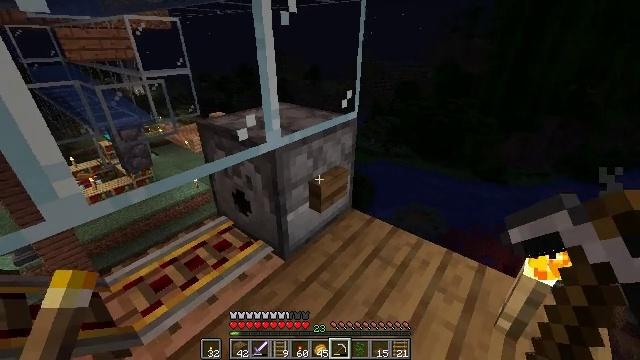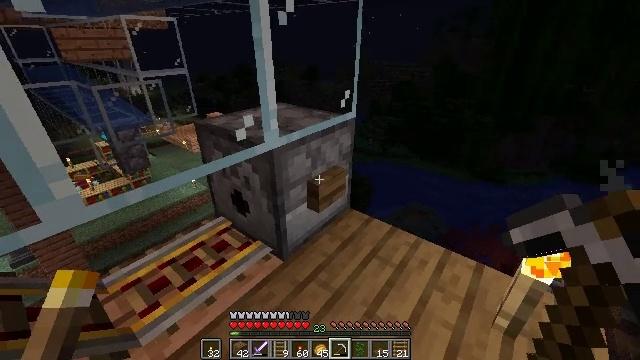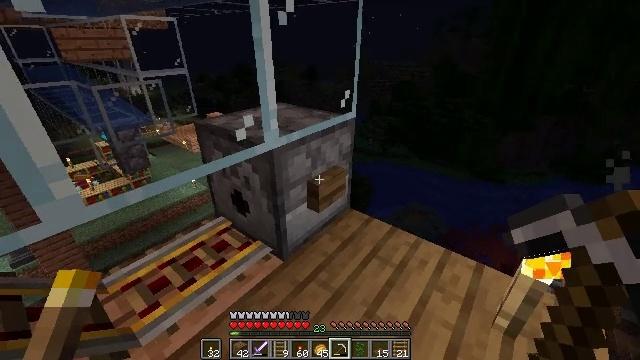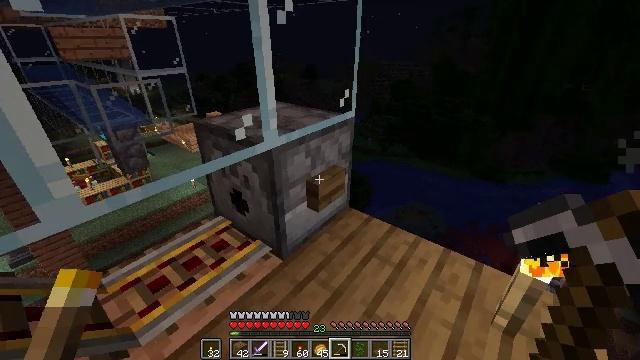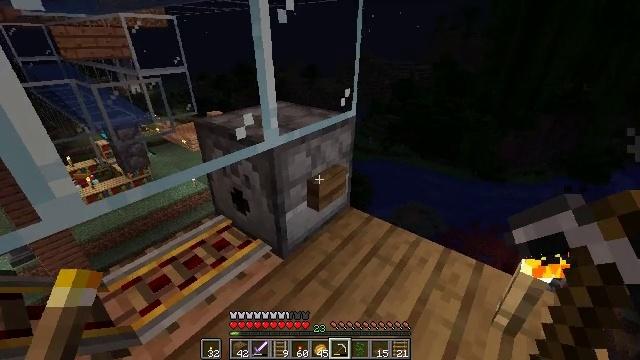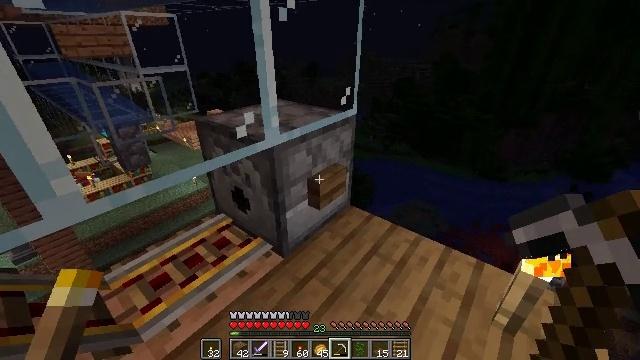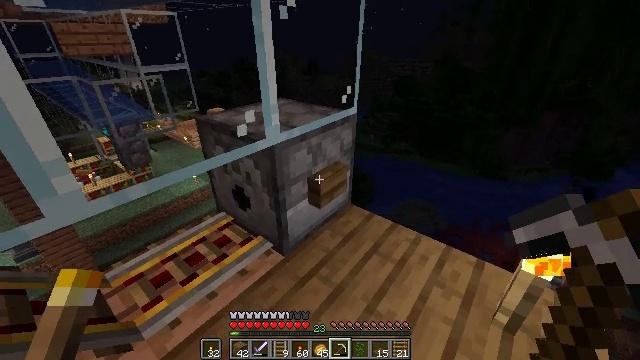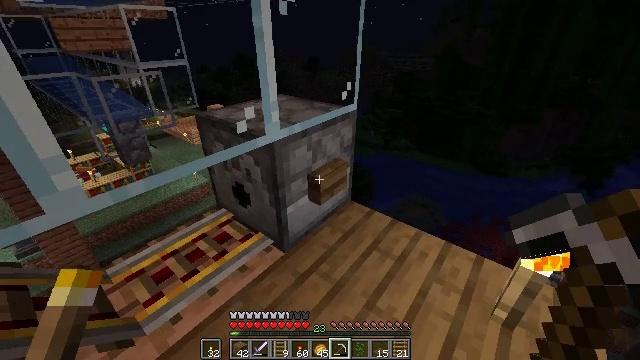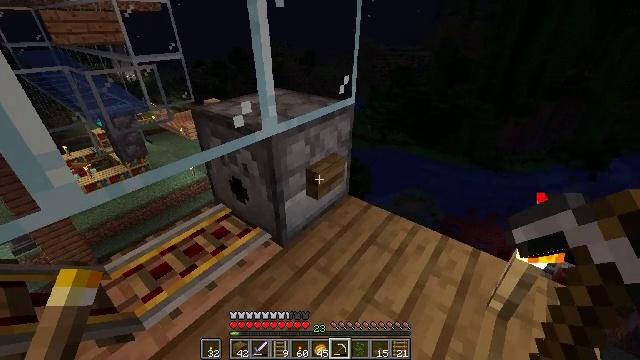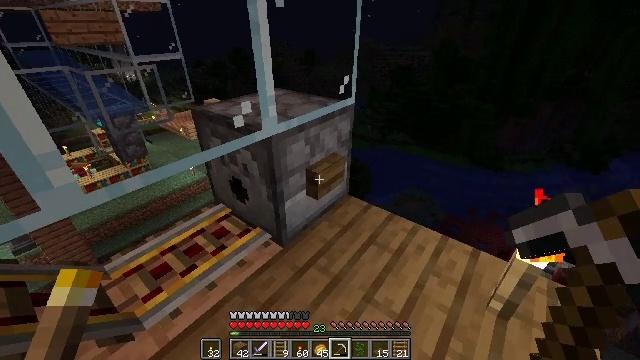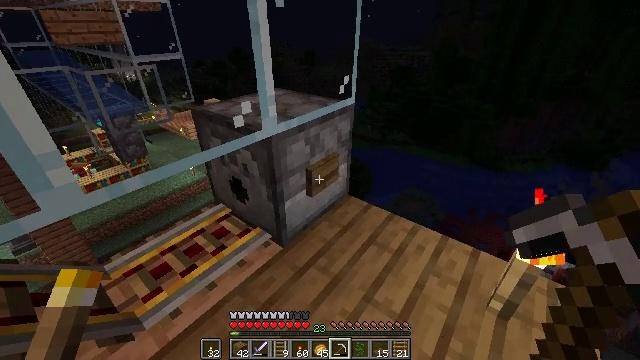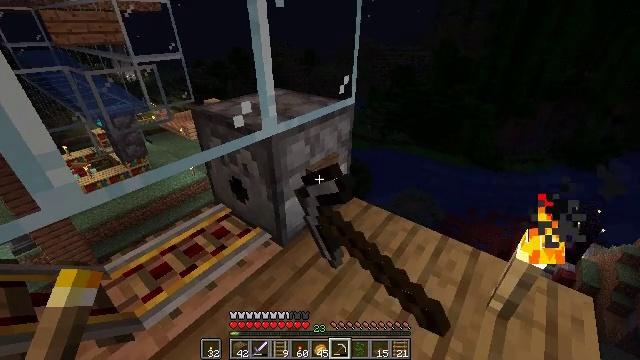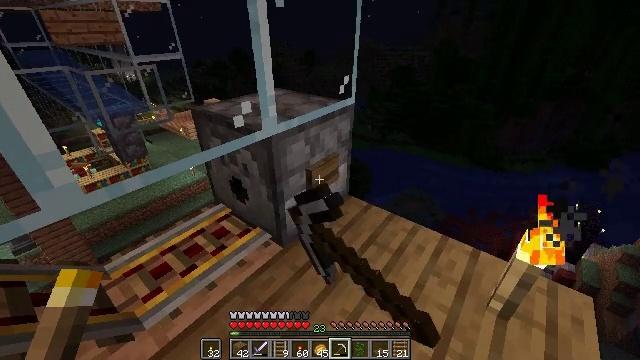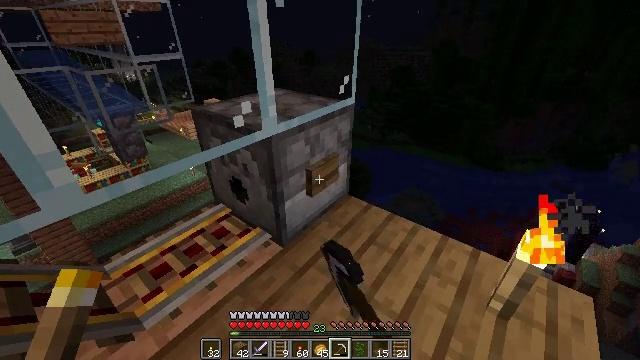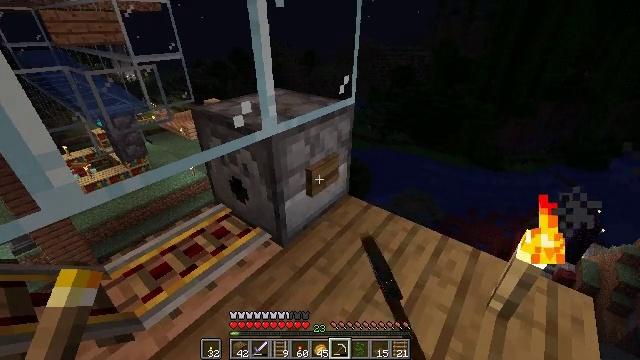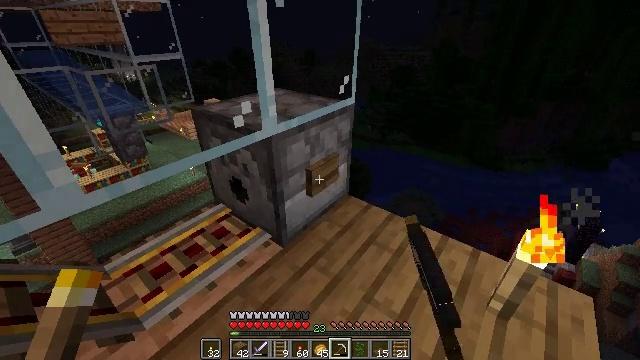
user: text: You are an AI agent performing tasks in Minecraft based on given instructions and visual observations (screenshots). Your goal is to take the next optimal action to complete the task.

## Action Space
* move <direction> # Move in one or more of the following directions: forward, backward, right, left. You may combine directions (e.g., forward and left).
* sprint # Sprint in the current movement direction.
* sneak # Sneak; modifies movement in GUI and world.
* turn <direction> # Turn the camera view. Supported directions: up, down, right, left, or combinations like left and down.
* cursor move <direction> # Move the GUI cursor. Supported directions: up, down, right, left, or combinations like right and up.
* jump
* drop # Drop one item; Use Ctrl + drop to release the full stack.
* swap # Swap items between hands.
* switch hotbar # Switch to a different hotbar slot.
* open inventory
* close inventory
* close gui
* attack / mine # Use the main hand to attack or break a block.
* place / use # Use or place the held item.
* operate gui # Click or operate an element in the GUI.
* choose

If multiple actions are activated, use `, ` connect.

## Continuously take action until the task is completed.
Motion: motion action
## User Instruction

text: Attack the spruce planks to recycle them.
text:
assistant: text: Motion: no_op
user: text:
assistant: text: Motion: no_op
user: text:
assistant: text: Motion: no_op
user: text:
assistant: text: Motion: no_op
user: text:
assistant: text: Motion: no_op
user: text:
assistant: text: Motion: no_op
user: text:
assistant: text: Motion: no_op
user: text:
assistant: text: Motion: turn down
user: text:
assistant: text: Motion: no_op
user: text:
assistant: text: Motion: use / place
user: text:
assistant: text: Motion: use / place
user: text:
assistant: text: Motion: use / place
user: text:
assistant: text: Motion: no_op
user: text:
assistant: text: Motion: no_op
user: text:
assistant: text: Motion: no_op
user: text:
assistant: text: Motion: no_op
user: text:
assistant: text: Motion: turn right
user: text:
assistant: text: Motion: turn right
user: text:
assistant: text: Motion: turn right and up
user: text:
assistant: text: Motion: turn right and up
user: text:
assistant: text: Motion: turn right and up
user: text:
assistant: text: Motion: turn right and up
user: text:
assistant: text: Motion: turn right and up
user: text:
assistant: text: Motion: turn left
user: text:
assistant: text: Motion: turn left
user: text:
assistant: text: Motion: no_op
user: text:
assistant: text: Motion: no_op
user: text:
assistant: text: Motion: no_op
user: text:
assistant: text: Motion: no_op
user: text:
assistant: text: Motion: no_op